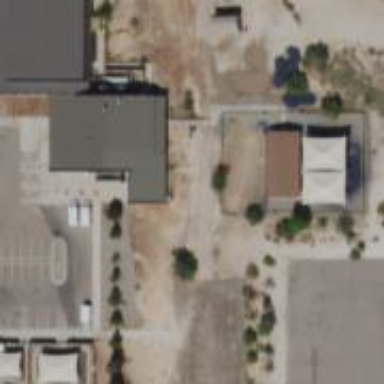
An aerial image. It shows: Community center building.